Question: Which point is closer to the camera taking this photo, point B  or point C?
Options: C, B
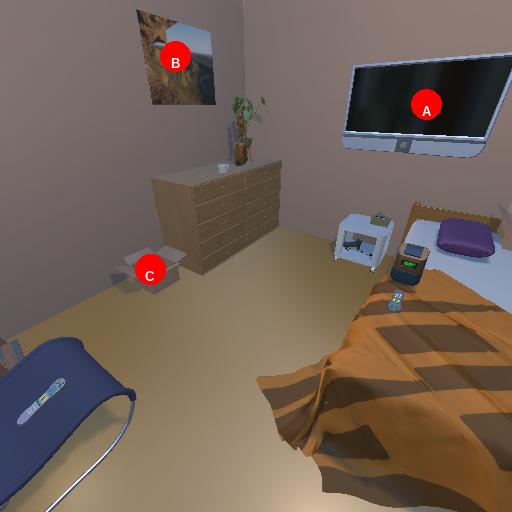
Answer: C